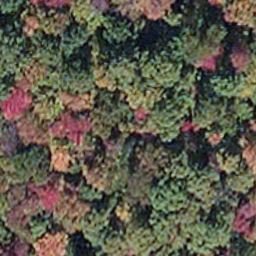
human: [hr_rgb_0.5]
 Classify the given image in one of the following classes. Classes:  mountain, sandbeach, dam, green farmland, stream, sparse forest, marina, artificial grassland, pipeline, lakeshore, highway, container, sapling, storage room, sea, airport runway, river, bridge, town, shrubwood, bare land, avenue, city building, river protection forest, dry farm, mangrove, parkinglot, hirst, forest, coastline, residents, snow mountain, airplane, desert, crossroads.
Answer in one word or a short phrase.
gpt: mangrove